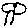
Label: tree